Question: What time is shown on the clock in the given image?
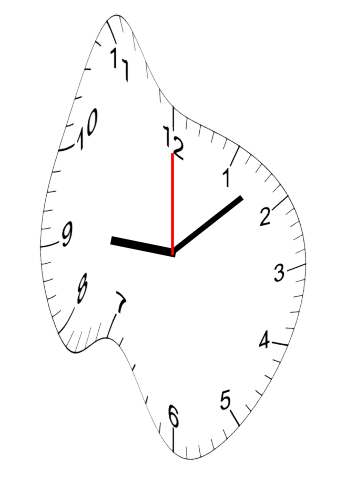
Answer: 09:08:00